Question: I am trying to integrate d3 force layout <URL>
On searching the node, i am sending a request to the server to get the data and successfully drawing the chart. But when i search for the second time on the next screen (white background), i am getting the data and on drawing, i am getting an error in the console --> Uncaught error: cannot construct a line segment with two equal endpoints.

The problem is, this error produces randomly. I am really not able to get the pattern of the error-producing and what does it mean.
One of my theory is that the error occurs when the internet connection drops. But not sure whether the theory is correct or not.
Any insight will be helpful.
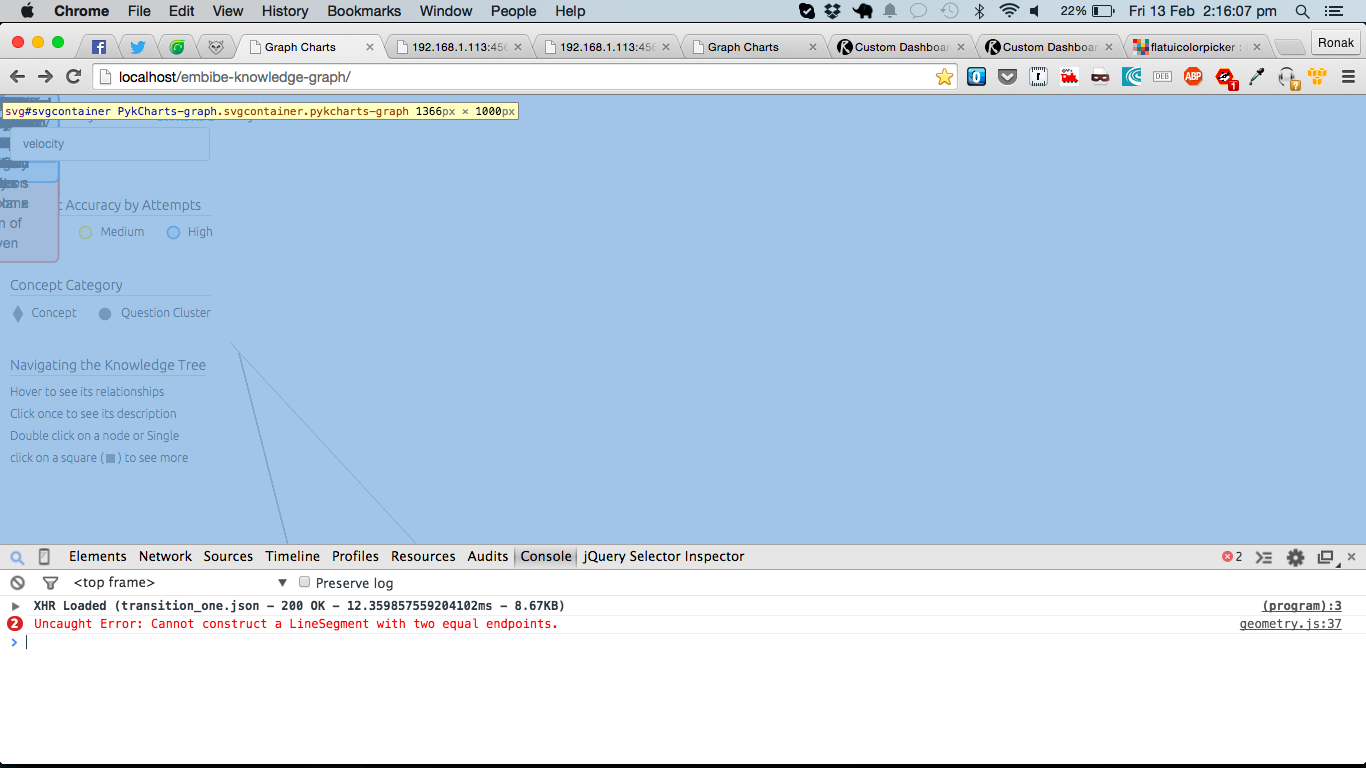
Answer: I've experienced this as well. But, in my case there caused by duplicating name in json data.
Here the example how the problem with the data look like:
(<URL>
'''
[
{
"name" : "Fauchelevent", // Duplicated
"type" : "group0",
"depends" : [
"Valjean",
"Javert"
]
}, {
"name" : "Myriel",
"type" : "group1",
"depends" : []
}, {
"name" : "Fauchelevent", // Duplicated
"type" : "group1",
"depends" : [
"Myriel"
]
}
]
'''
The plugins will use object.name as a node key in graph data.
So it's impossible to have same name.
So try to check your json data if there possibly have duplicate name.